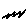
Label: zigzag